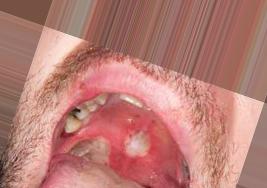
Condition: Mouth Ulcer